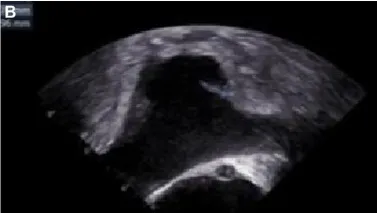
(B) Day 43, a stream-like echo (11.0*3.7 mm) at the entrance of the superior vena cava.
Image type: radiology (ultrasound)